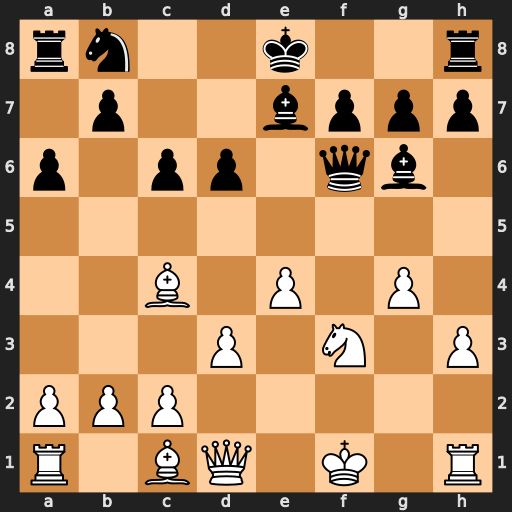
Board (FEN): rn2k2r/1p2bppp/p1pp1qb1/8/2B1P1P1/3P1N1P/PPP5/R1BQ1K1R
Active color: w
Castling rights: kq
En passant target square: -
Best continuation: g5 Qxf3+ Qxf3